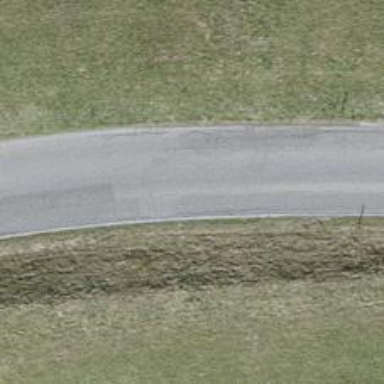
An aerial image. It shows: Tertiary road.